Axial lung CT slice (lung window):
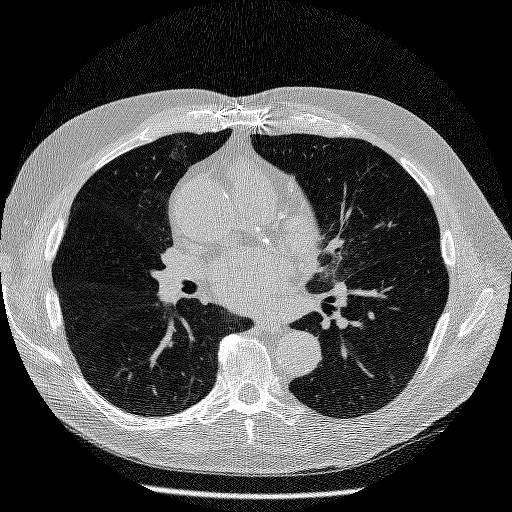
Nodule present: no